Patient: sex M, age 60
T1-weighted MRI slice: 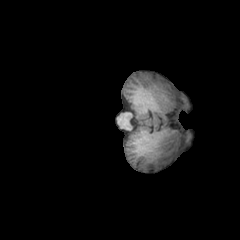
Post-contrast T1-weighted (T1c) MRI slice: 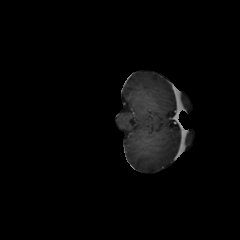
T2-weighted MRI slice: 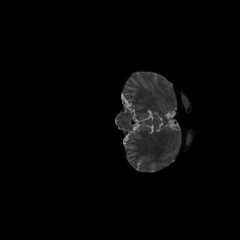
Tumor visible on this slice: no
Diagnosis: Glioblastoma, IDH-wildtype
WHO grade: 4